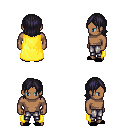
a pixel art fantasy rpg character, male body template, human, dark skin, yellow cape, metal pants, raven long bangs hairstyle, black slippers, four views (front, back, left, right), 2x2 character sprite sheet, small pixel art, hard edges, no anti-aliasing